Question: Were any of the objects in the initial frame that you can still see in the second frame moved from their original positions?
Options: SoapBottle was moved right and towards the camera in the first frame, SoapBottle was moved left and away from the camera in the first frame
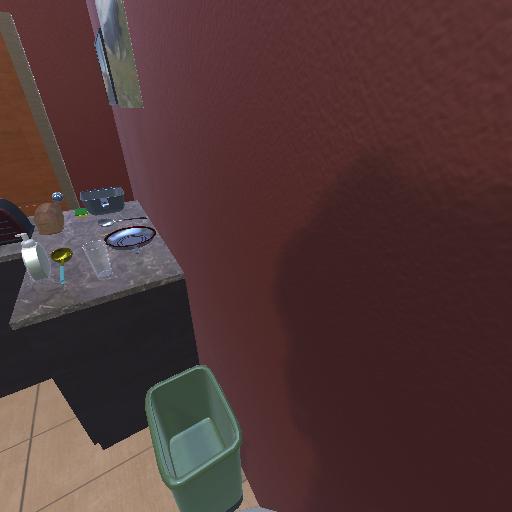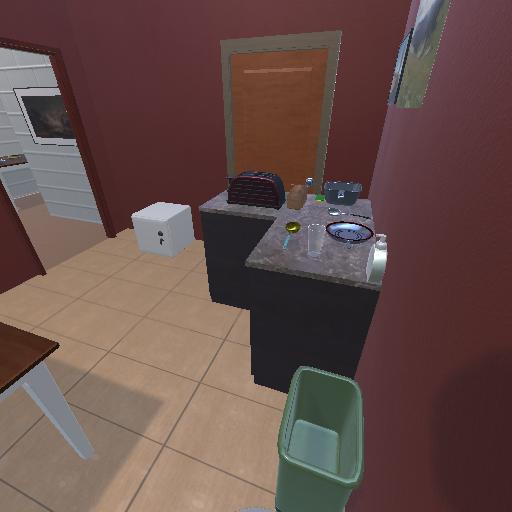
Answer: SoapBottle was moved right and towards the camera in the first frame